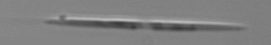
Label: Pseudo-nitzschia